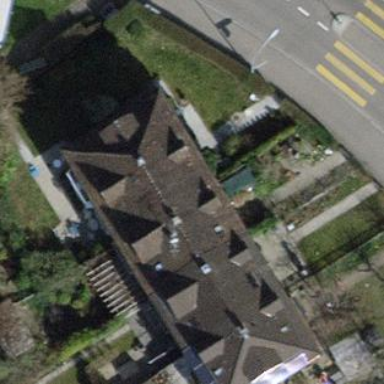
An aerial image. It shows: Terrace building.